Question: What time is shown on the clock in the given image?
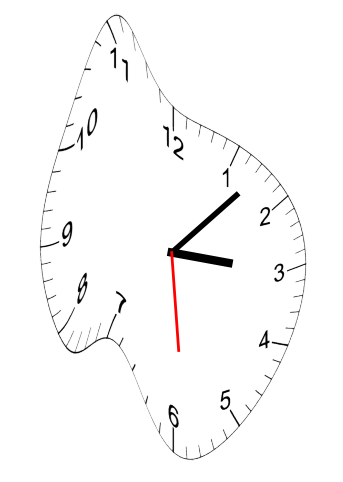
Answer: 03:07:29